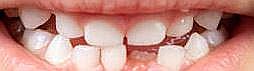
Condition: hypodontia